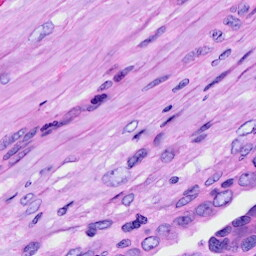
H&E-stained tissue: Ovarian